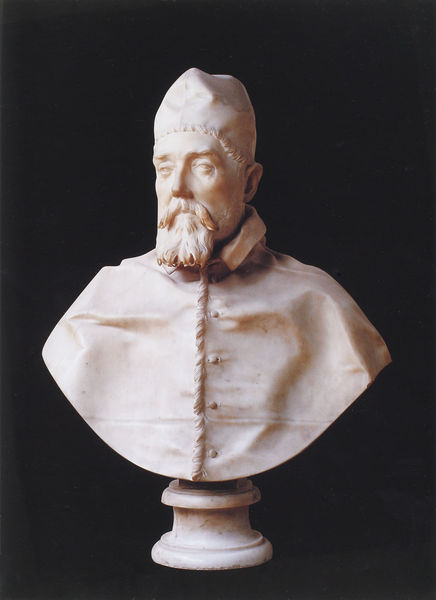
Titel: Büste von Pabst Urban VIII
Künstler: Giovanni Lorenzo Bernini
Institution: Rom, Galleria Nazionale d’Arte Antica
Schlagwörter: mann, umhang, weiß, hut, marmor, bart, gesicht, kragen, sockel, mantel, borte, rund, skulptur, kopfbedeckung, büste, bildhauerei, knöpfe, kardinal, pabst, soutane, pelerine